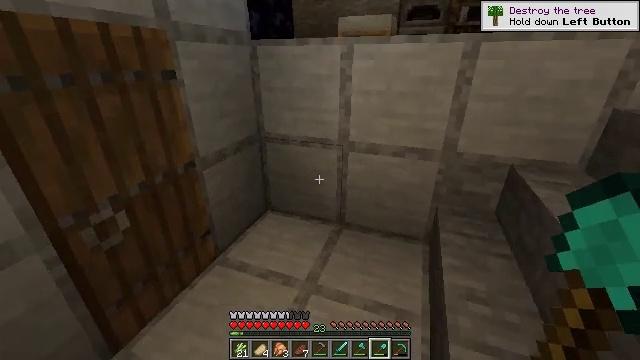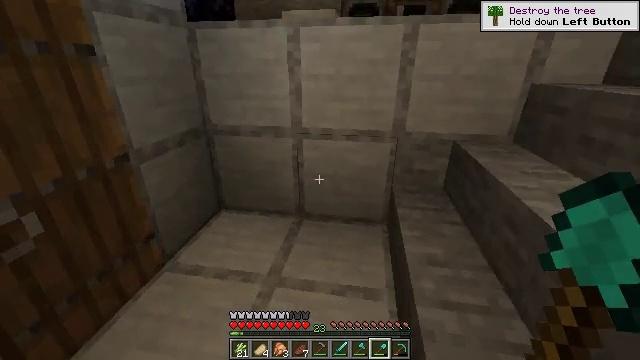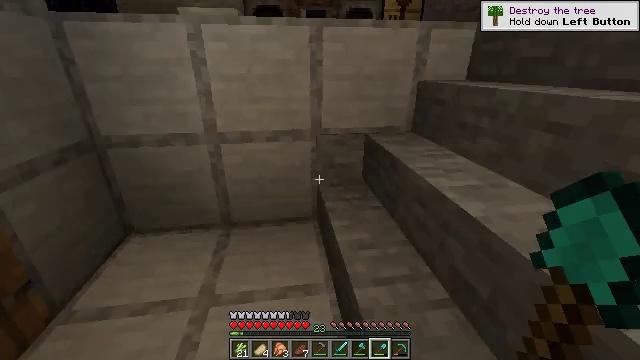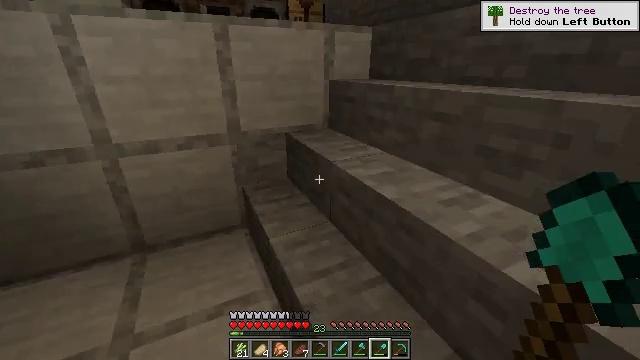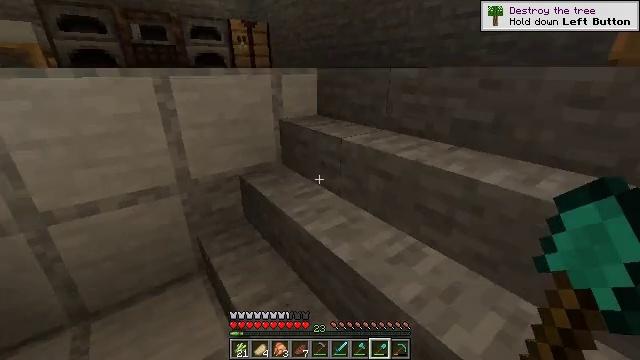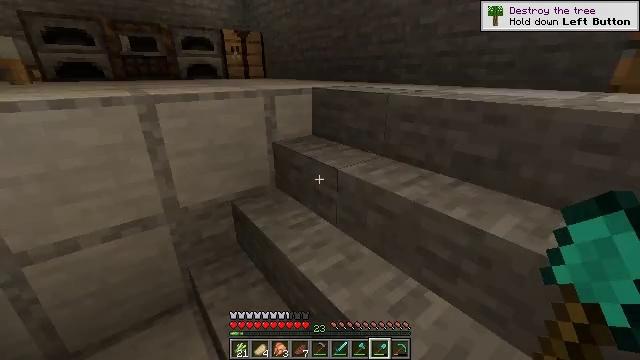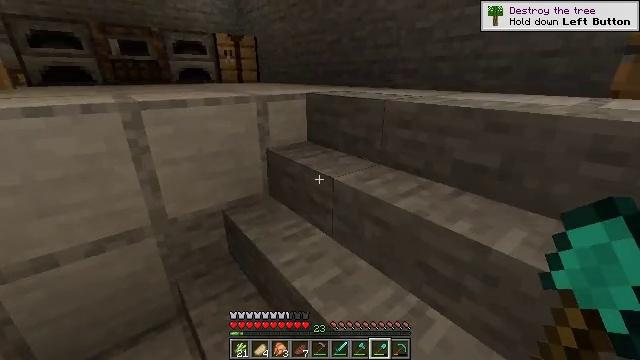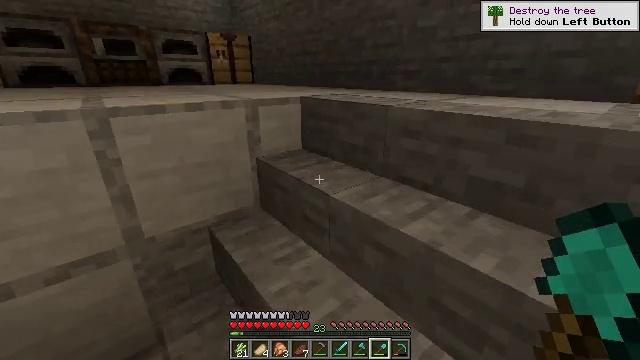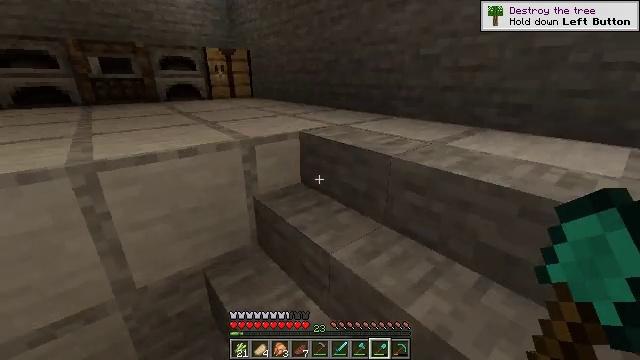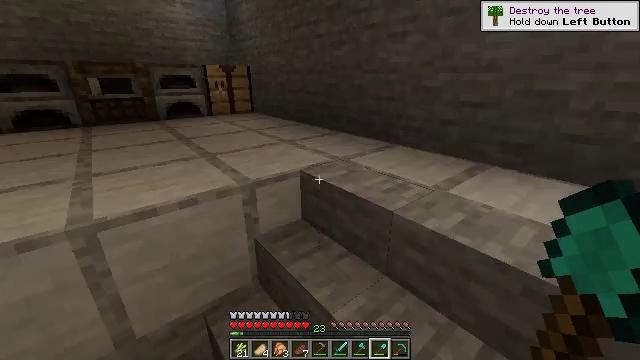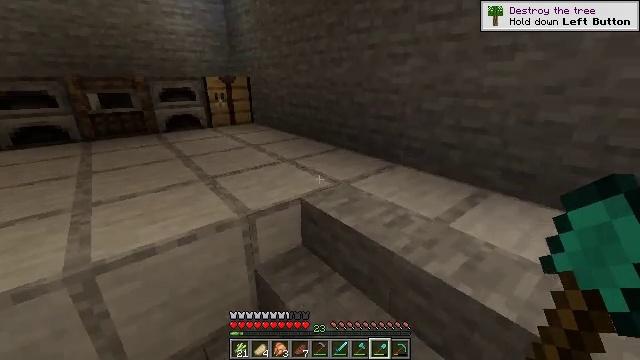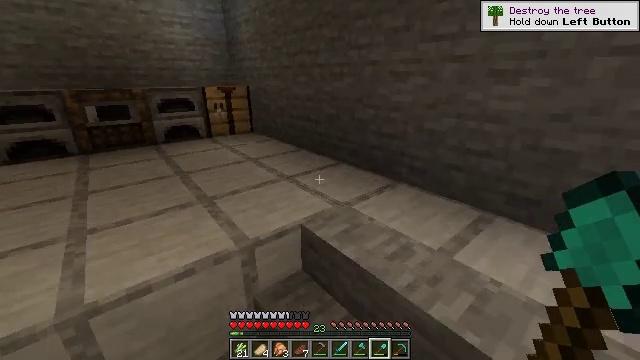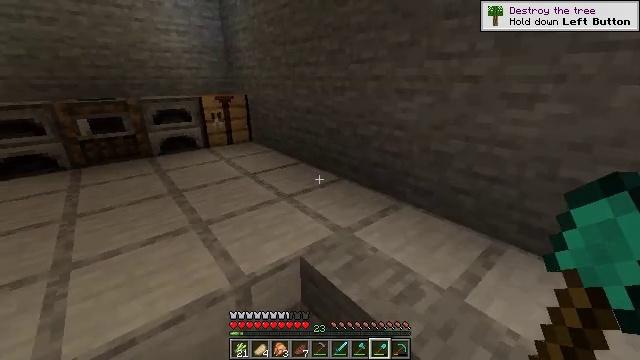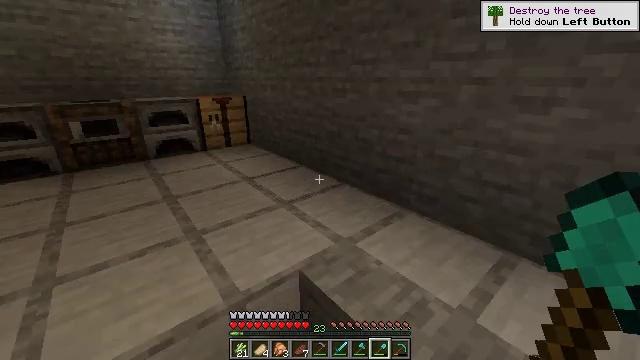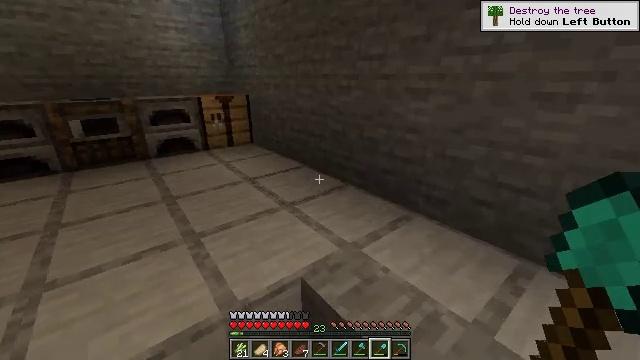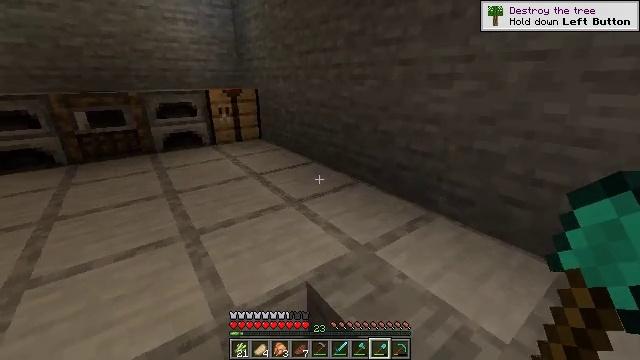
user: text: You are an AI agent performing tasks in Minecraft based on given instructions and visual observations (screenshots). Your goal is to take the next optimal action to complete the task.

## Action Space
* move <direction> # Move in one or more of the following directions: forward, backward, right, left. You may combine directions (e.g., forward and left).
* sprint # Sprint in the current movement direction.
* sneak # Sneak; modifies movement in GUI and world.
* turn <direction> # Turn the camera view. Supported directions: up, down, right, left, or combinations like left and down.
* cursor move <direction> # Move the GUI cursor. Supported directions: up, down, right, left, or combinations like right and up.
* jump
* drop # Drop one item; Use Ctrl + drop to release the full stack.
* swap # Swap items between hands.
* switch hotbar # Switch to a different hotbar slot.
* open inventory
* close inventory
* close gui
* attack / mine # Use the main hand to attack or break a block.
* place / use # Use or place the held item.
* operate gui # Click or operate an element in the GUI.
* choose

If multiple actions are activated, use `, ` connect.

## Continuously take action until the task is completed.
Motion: motion action
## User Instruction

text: Craft a bucket with three iron ingots.
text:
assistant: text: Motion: turn right
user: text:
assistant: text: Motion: turn right
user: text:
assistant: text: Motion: turn right
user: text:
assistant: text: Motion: move forward, turn right
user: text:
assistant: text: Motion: move forward, turn right
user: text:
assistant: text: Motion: move forward, turn right
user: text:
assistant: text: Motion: move forward
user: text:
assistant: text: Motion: move forward, jump
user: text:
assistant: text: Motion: move forward, jump
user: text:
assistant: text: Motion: move forward, jump
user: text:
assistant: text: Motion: move forward, jump
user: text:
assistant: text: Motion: move forward, jump
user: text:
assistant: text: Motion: move forward, jump
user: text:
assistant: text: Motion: move forward, jump
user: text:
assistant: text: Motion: move forward, sprint, turn left, jump
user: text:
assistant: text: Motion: move forward, sprint, turn left, jump
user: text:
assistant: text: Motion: move forward, sprint, turn left, jump
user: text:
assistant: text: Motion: move forward, sprint, turn left, jump
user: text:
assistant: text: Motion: move forward, sprint, turn left
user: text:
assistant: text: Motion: move forward, turn left
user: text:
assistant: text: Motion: move forward
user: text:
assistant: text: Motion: move forward
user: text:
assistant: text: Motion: move forward, turn left
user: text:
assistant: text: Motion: move forward, turn left
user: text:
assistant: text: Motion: move forward
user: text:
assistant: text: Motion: move forward
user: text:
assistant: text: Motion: move forward, turn left
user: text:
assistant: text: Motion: turn left and down
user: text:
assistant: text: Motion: turn left
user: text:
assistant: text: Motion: turn left